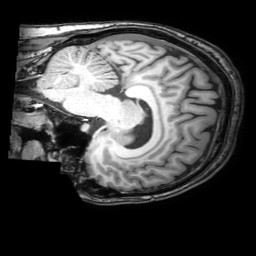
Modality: T1w
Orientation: sagittal
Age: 36
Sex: male
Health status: healthy
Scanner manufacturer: philips
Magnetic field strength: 3 T
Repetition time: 0.0079 s
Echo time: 0.0035 s